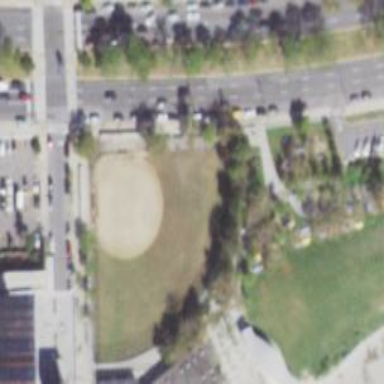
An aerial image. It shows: Baseball pitch for leisure land.